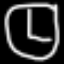
Label: clock